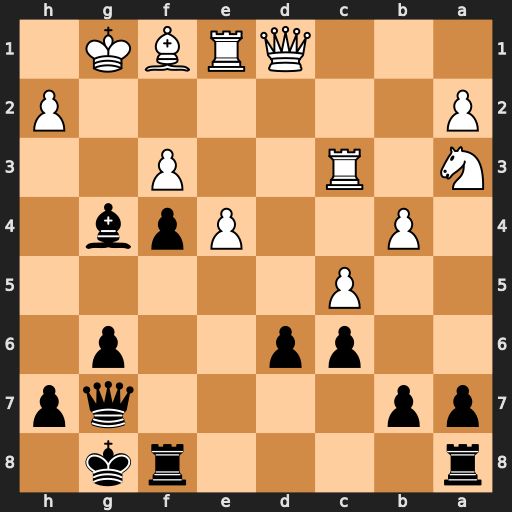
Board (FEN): r4rk1/pp4qp/2pp2p1/2P5/1P2Ppb1/N1R2P2/P6P/3QRBK1
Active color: b
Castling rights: -
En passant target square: -
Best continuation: Qxc3 Qb3+ Qxb3